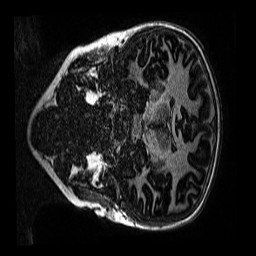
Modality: MP2RAGE
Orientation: coronal
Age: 11
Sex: female
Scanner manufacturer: siemens
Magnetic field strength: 3 T
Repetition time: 4 s
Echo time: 0.00299 s